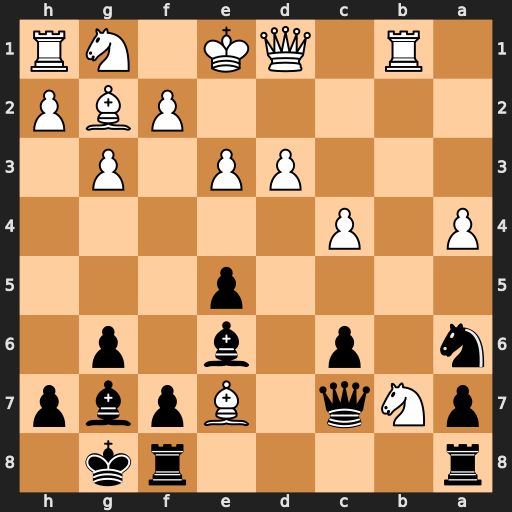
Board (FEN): r4rk1/pNq1Bpbp/n1p1b1p1/4p3/P1P5/3PP1P1/5PBP/1R1QK1NR
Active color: b
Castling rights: K
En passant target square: -
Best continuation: Qxe7